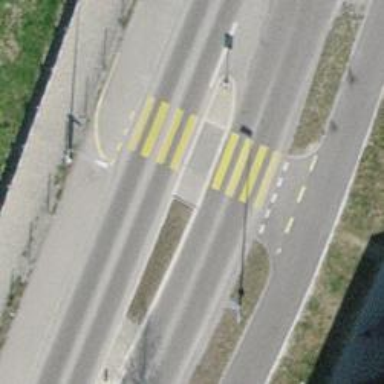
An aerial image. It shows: Uncontrolled road crossing with central island and markings.